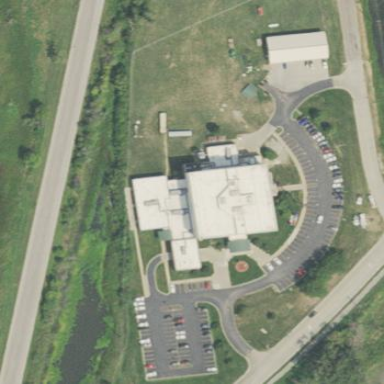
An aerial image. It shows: Police building.